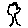
Label: tree